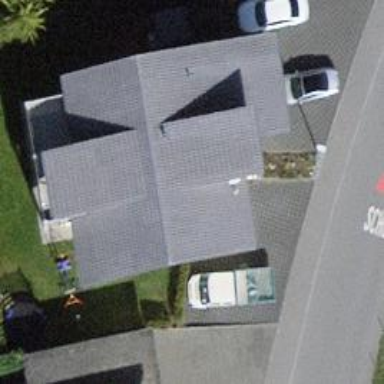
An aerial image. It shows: Building with tiled roof.